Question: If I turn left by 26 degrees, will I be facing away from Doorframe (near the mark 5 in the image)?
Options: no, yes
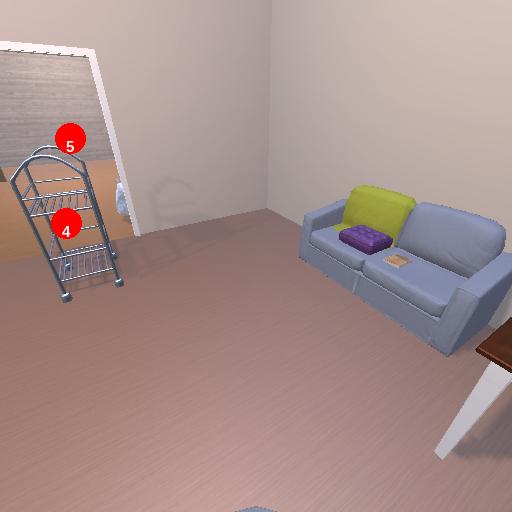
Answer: no